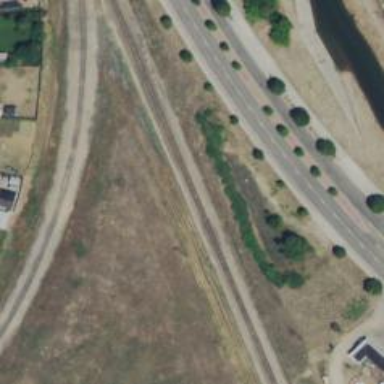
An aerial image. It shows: Footway along the road.